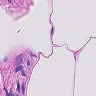
Metastatic tissue present: no